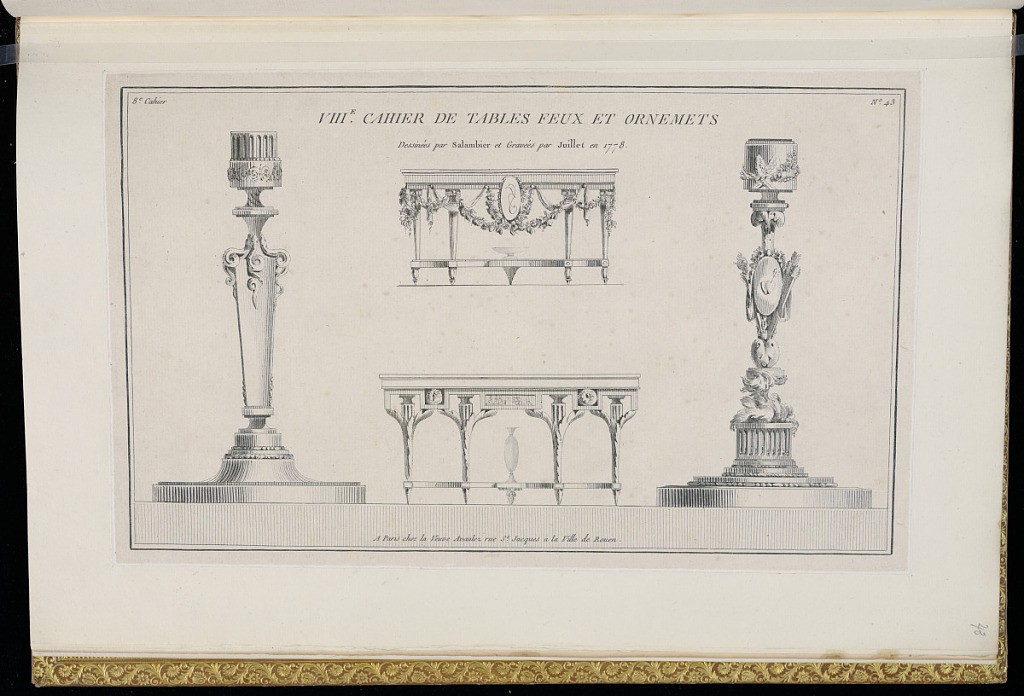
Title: Title Page and Designs for Candlesticks and Console Tables
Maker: Henri Sallembier, French, ca. 1753 - 1820
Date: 1778
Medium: Etching on laid paper
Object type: Print
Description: Title page and designs for two candlesticks flanking two console tables featuring neoclassical motifs including, cartouches, fluting, festoons of flowers, scrolling leaves (rinceaux), flames, drapery, snakes, frieze of foliate scrolls, rosettes, vases, arrows, and hearts. The plate is titled, numbered, dated, and signed.